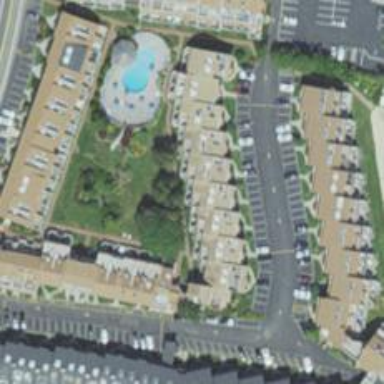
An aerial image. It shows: Residential area with apartment buildings.